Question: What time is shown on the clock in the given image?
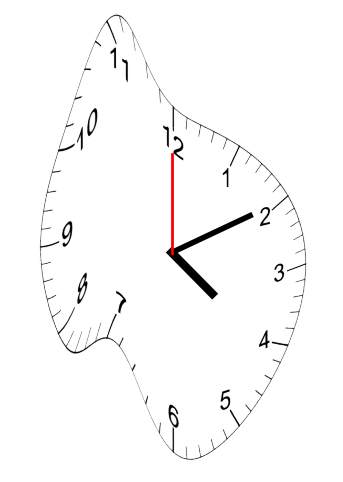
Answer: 04:10:00